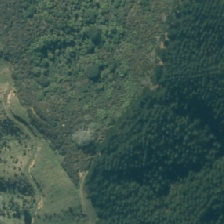
Land cover: grose_broom